Question: I am conducting a study of a number of patients with a disease, and using an ordinal scale assessment of functional status at 3 different time points. I want to connect multiple groups in stacked bar charts across these time points.
I looked at these topics and havent gotten it to work using these suggestions:
<URL>
<URL>
<URL>
Please see the graphical representation of how I ultimately want this figure to look from R (generated in PRISM) of the frequencies of each of these 6 ordinal values across the three time points (top group has no patients with ordinal score 3,5,6):
Intended FIGURE using PRISM

Data:
'''
library(tidyverse)
mrs <-tibble(
Score = c(0,1,2,3,4,5,6),
pMRS = c(17, 2, 1, 0, 1, 0, 0),
dMRS = c(2, 3, 2, 6, 4, 2, 2),
fMRS = c(4, 4, 5, 4, 1, 1, 2)
'''
And this is the code that ive tried so far before I run in to issues using either 'geom_line' or 'geom_segment' (left out thse lines because it just distorts the figure currently)
'''
mrs <- mrs %>% mutate(across(-Score,~paste(round(prop.table(.) * 100, 2)))) %>%
pivot_longer(cols = c("pMRS", "dMRS", "fMRS"), names_to = "timepoint") %>%
mutate(Score=as.character(Score),
value=as.numeric(value)) %>%
mutate(timepoint = factor(timepoint,
levels= c("fMRS",
"dMRS",
"pMRS"))) %>%
mutate(Score = factor(Score,
levels = c("6","5","4","3","2","1","0")))
mrs %>% ggplot(aes(y= timepoint, x= value, fill= Score))+
geom_bar(color= "black", width = 0.6, stat= "identity") +
scale_fill_manual(name= NULL,
breaks = c("6","5","4","3","2","1","0"), values= c("#000000","#294e63", "#496a80","#7c98ac", "#b3c4d2","#d9e0e6","#ffffff"))+
scale_y_discrete(breaks=c("pMRS",
"dMRS",
"fMRS"),
labels=c("Pre-mRS, (N=21)",
"Discharge mRS, (N=21)",
"Followup mRS, (N=21)"))+
theme_classic()
'''
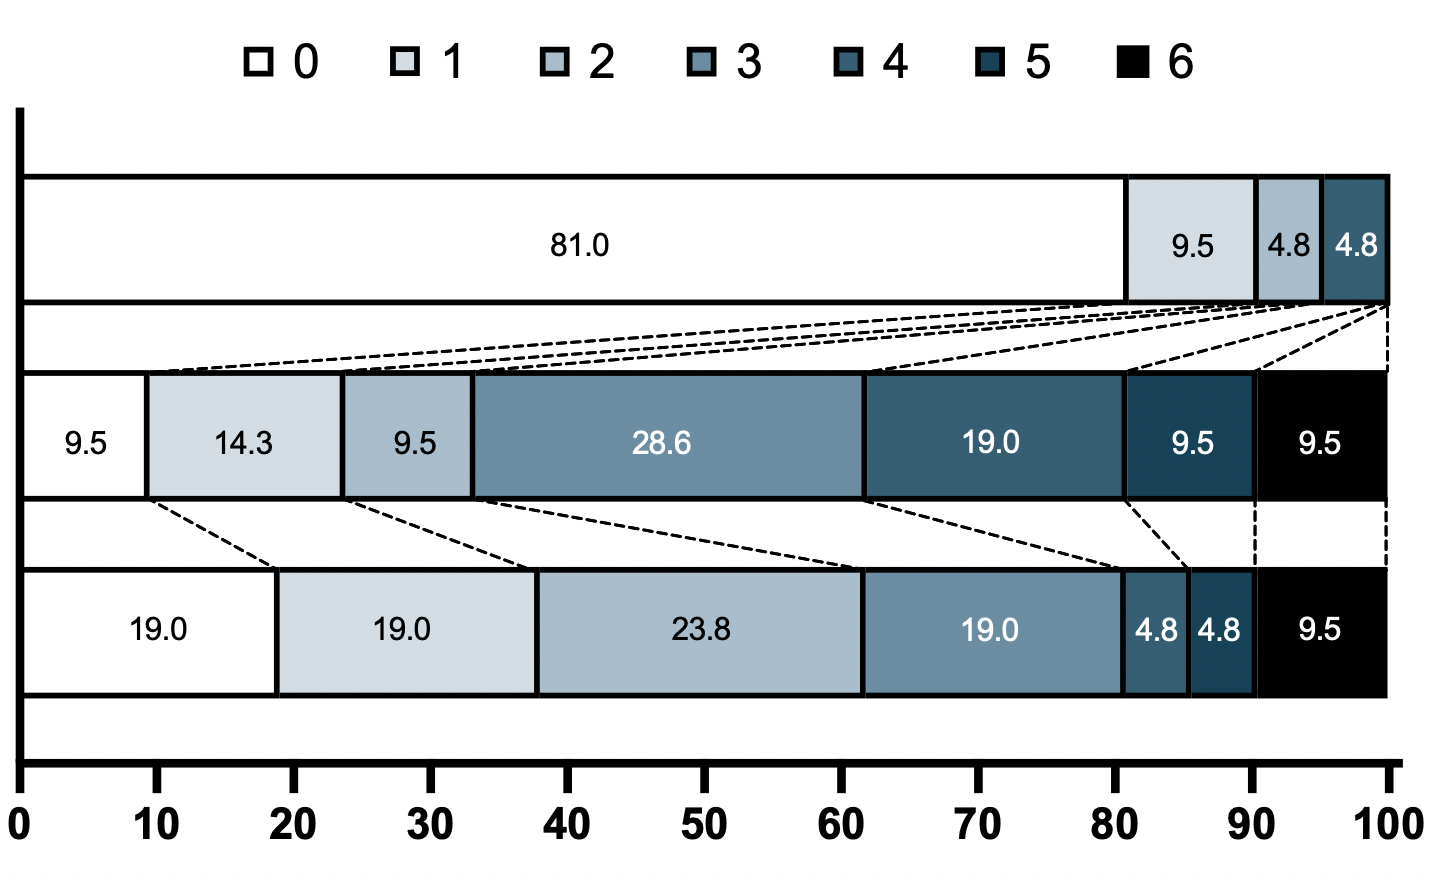
Answer: I don't think there is an easy way of doing this, you'd have to (semi)-manually add these lines yourself. What I'm proposing below comes from <URL>' is also stackable like the bar chart is. The downside is that you'll manually have to punch in coordinates for the positions where bars start and end, and you have to do it for each pair of stacked bars.
'''
library(tidyverse)
# mrs <- tibble(...) %>% mutate(...) # omitted for brevity, same as question
mrs %>% ggplot(aes(x= value, y= timepoint, fill= Score))+
geom_bar(color= "black", width = 0.6, stat= "identity") +
geom_area(
# Last two stacked bars
data = ~ subset(.x, timepoint %in% c("pMRS", "dMRS")),
# These exact values depend on the 'width' of the bars
aes(y = c("pMRS" = 2.7, "dMRS" = 2.3)[as.character(timepoint)]),
position = "stack", outline.type = "both",
# Alpha set to 0 to hide the fill colour
alpha = 0, colour = "black",
orientation = "y"
) +
geom_area(
# First two stacked bars
data = ~ subset(.x, timepoint %in% c("dMRS", "fMRS")),
aes(y = c("dMRS" = 1.7, "fMRS" = 1.3)[as.character(timepoint)]),
position = "stack", outline.type = "both", alpha = 0, colour = "black",
orientation = "y"
) +
scale_fill_manual(name= NULL,
breaks = c("6","5","4","3","2","1","0"),
values= c("#000000","#294e63", "#496a80","#7c98ac", "#b3c4d2","#d9e0e6","#ffffff"))+
scale_y_discrete(breaks=c("pMRS",
"dMRS",
"fMRS"),
labels=c("Pre-mRS, (N=21)",
"Discharge mRS, (N=21)",
"Followup mRS, (N=21)"))+
theme_classic()
'''

Arguably, making a separate data.frame for the lines is more straightforward, but also a bit messier.